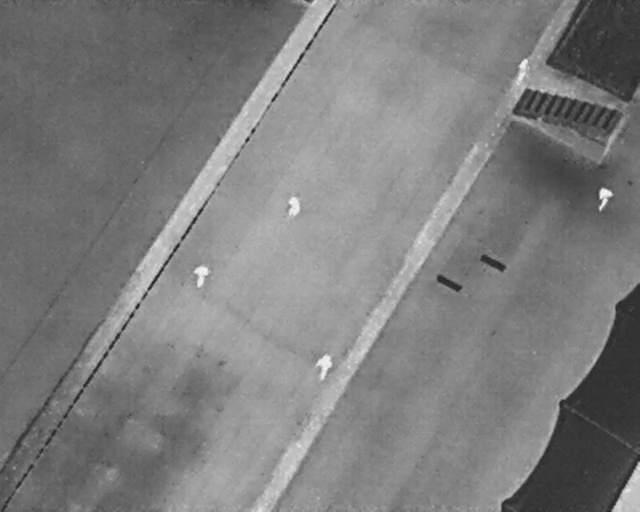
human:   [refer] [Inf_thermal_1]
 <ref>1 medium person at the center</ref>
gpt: <box>[[44, 38, 47, 41, 11]]</box>

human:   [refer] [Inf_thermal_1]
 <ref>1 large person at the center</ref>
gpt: <box>[[29, 52, 33, 55, 8]]</box>